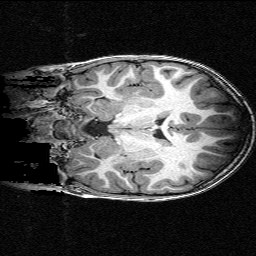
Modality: T1w
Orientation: coronal
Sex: female
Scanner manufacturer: siemens
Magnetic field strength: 3 T
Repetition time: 2.3 s
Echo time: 0.00336 s